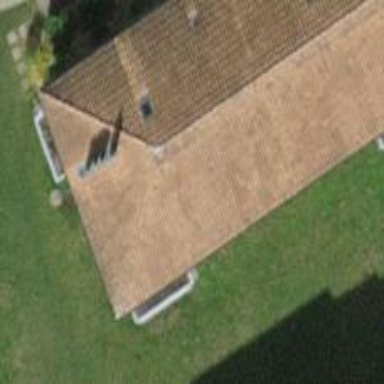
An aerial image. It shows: Apartment building with hipped roof.